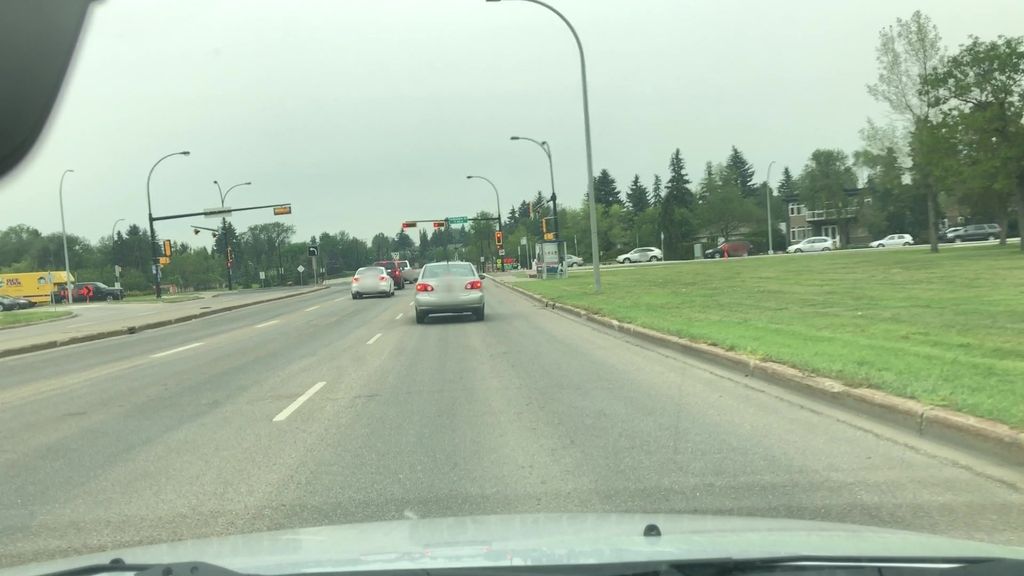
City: edmonton